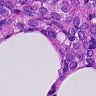
Metastatic tissue present: yes